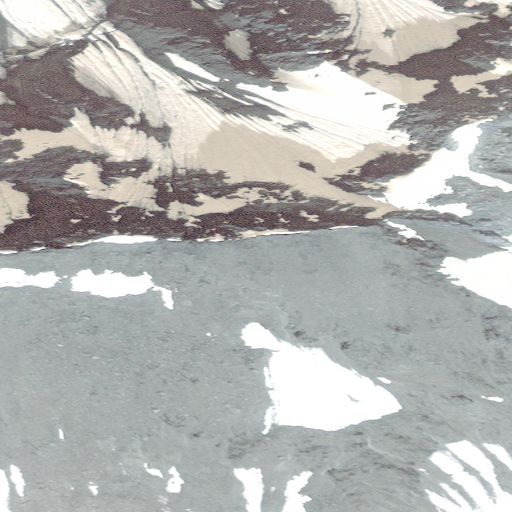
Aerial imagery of mountain in Alaska named Mount Logan containing only unknown